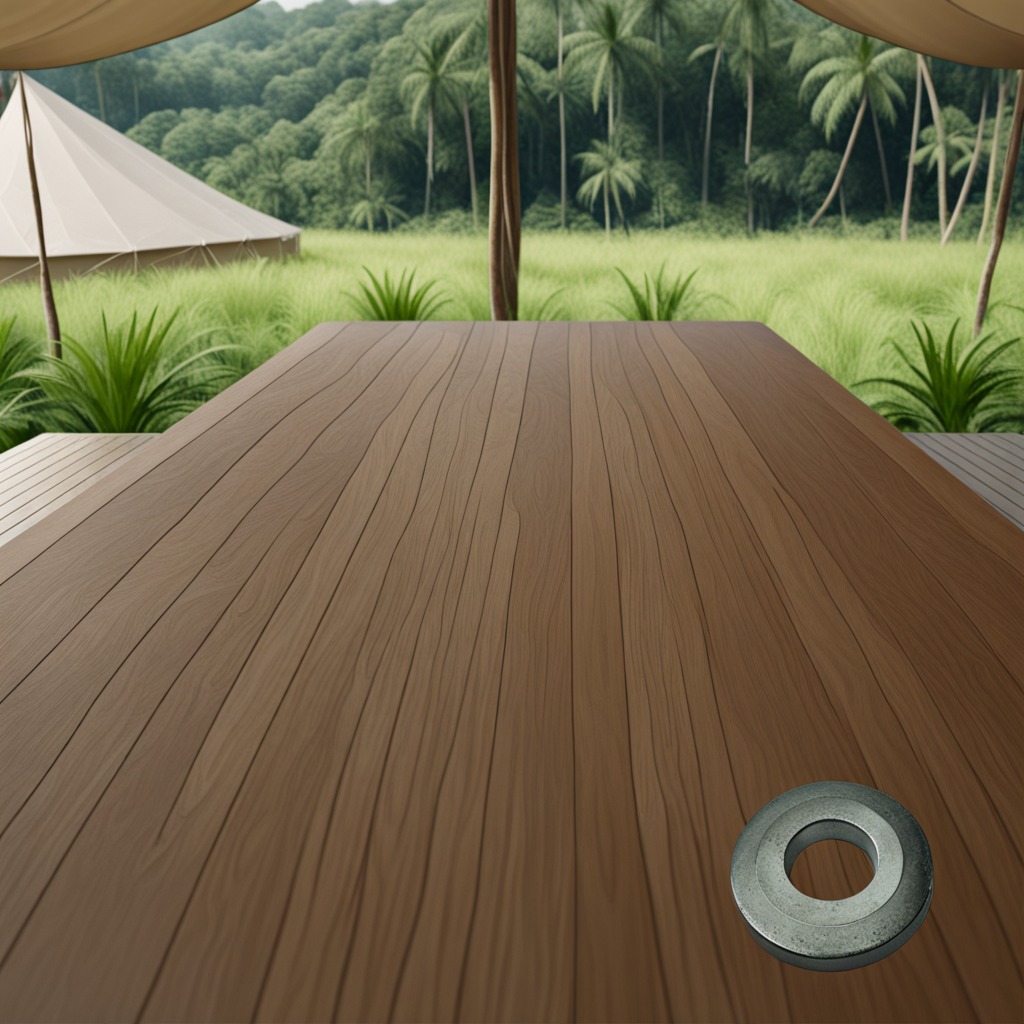
A flat metal washer lies on a wooden table inside a jungle field workshop tent humid ambient light worn but